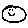
Label: smiley face